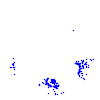
Particle: electron